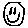
Label: smiley face